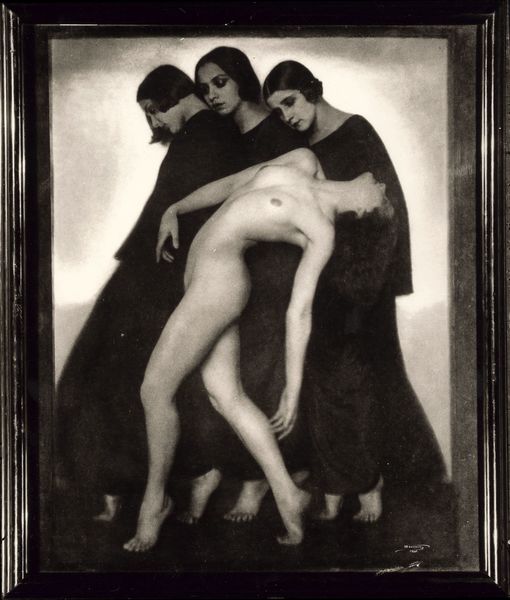
Titel: Bewegungsstudie
Künstler: Rudolf Koppitz
Standort: Wien
Institution: Albertina, Wien
Schlagwörter: akt, dunkel, fuß, gemälde, gruppe, haut, körper, nackt, schatten, umhang, weiß, frauen, menschen, bewegung, brust, busen, finger, frau, hell, kleid, kleider, köpfe, licht, mund, nase, rücken, schwarz, tanz, gesichter, arme, augen, rahmen, trauer, bild, hände, gehen, gewand, haare, gewänder, kontrast, schön, beine, brüste, füße, hintern, ausdruck, zehenspitzen, lehnen, jugendstil, trennung, brustwarzen, zehen, fallen, foto, fotografie, vier, barfuss, schweben, nackig, schwarzweiss, gebogen, nonne, schritt, betrachten, dunke, schlaff, leid, fall, leicht, schief, bob, lesben, titten, zurück, zusammen, heller hintergrund, po, 20er jahre, 20er, titen, tod